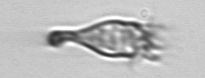
Label: Paratontonia_gracillima